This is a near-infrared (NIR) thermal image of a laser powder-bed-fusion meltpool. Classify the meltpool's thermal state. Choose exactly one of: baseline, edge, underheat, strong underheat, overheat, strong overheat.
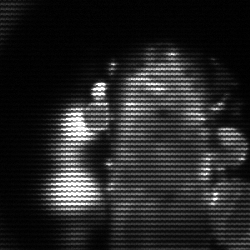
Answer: strong underheat